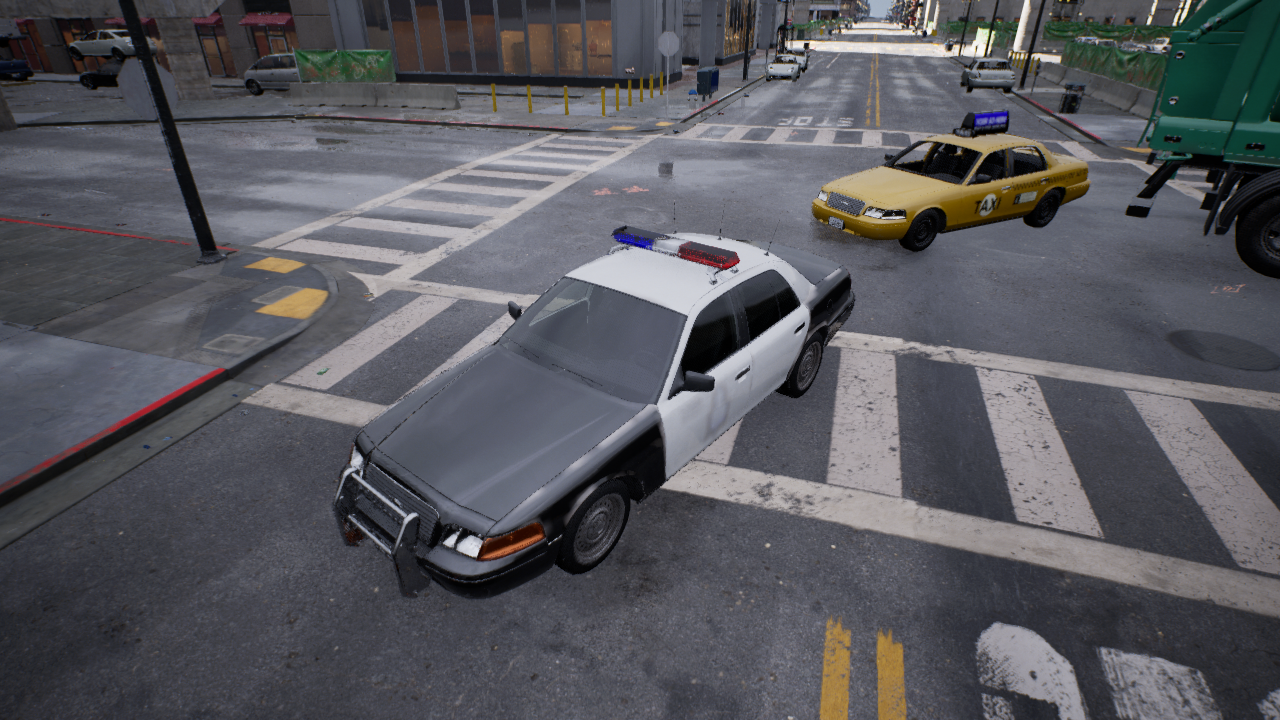
Venue: intersection
Lighting: clear day
Vehicle rig: sedan